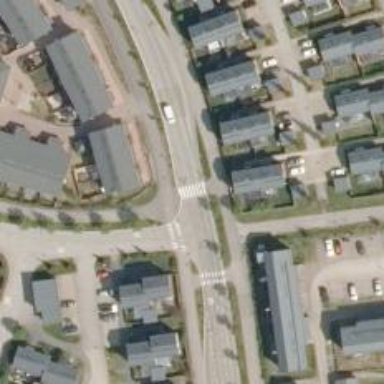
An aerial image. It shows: Asphalt cycleway with crossing.